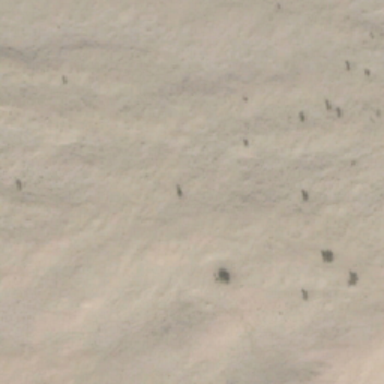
There are pits of different sizes in thin yellow desert .